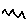
Label: zigzag